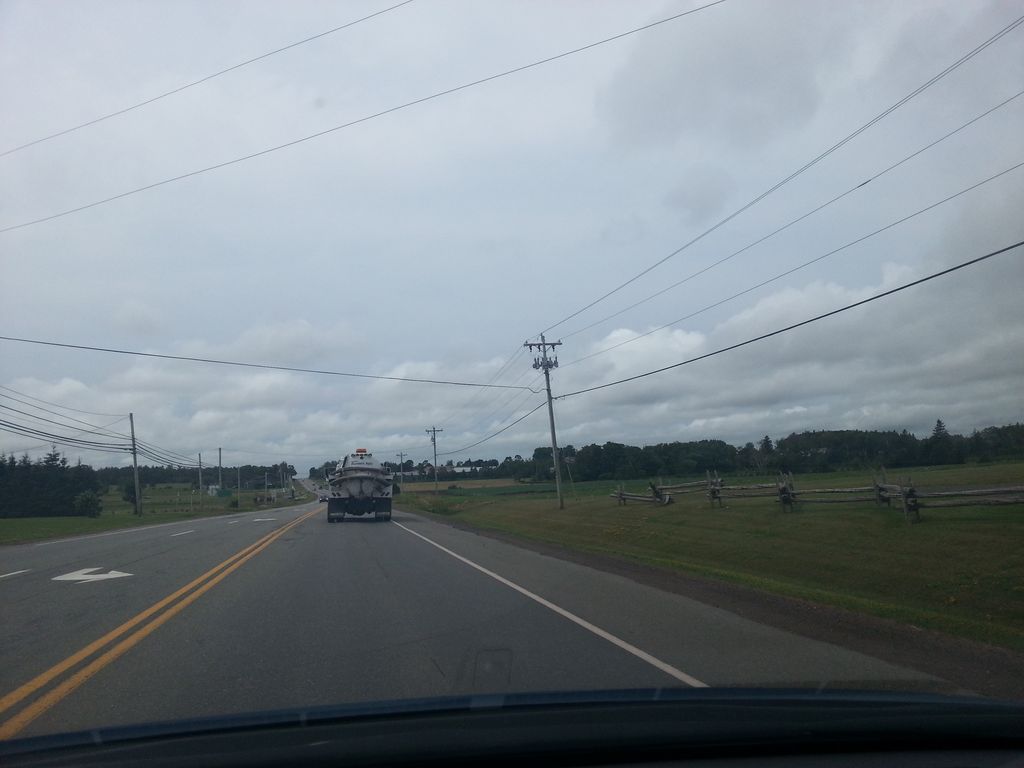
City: charlottetown